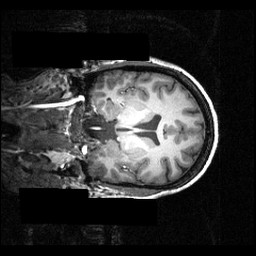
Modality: T1w
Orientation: coronal
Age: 24
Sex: female
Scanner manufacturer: siemens
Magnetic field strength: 3.951 T
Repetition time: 1.5 s
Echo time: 0.00335 s